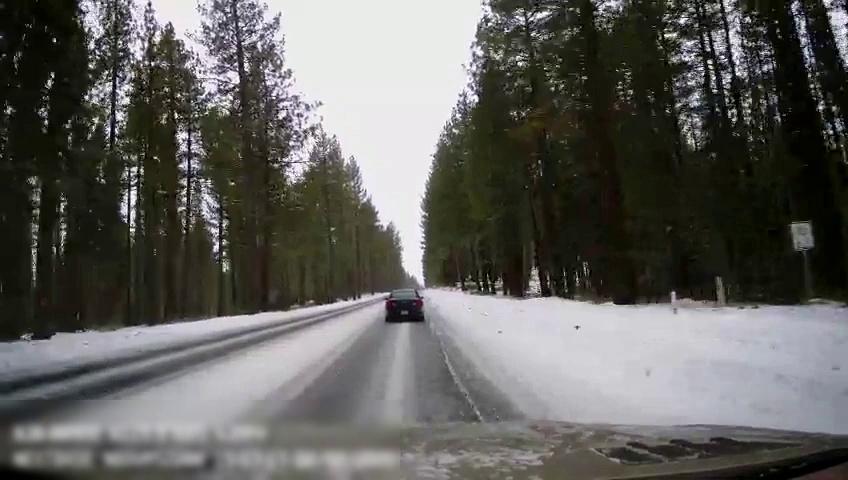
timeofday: Day
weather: Snowy
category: Drivable Space
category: Vehicles | Car
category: Lanes | Current Lane
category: Traffic | Signs